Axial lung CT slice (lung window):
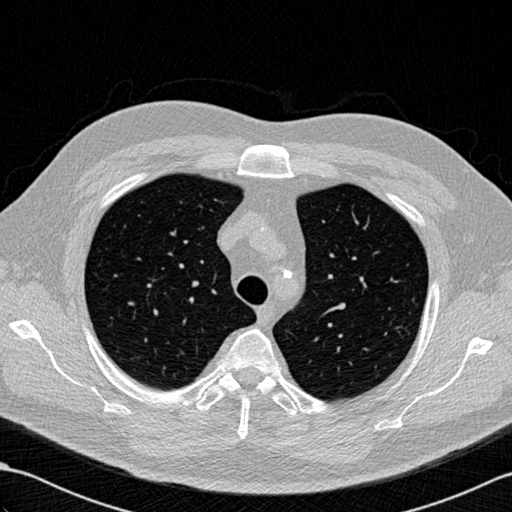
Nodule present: no